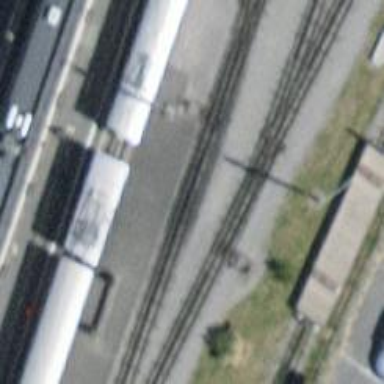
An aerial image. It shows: Railway switch.